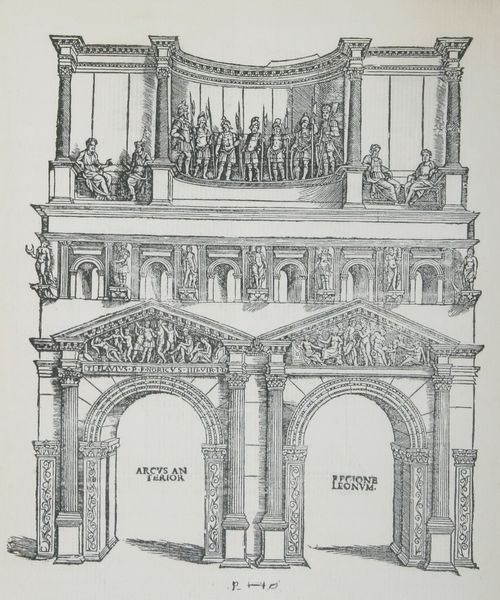
Titel: Porta Leoni (jüngerer Teil)
Künstler: Giovanni Caroto
Standort: Verona
Institution: Biblioteca Civica
Schlagwörter: schatten, weiß, dreieck, menschen, sitzen, fenster, geschwungen, grau, hell, licht, marmor, männer, paris, pfeiler, schwarz, skizze, säule, säulen, zeichnung, gebäude, haus, leute, ornament, gericht, architektur, sockel, stein, steine, kirche, figur, theater, schräg, oval, rund, turm, kanneliert, skulptur, statue, relief, schrift, papier, ansicht, bogen, fassade, zwei, studie, giebel, mauer, grafik, graphik, empore, pilaster, figuren, rundbogen, schlacht, staffage, soldaten, detail, symmetrie, inschrift, ornamente, durchgang, bildhauerei, tor, bögen, eingang, nische, tusche, arkade, palast, rundfenster, torbogen, kohle, druck, schwarzweiss, schraffur, radierung, stich, militär, waffen, beschriftung, bleistift, allegorie, entwurf, ritter, armee, sieg, architrav, arkaden, kapitelle, rom, halbrund, fries, dreiecksgiebel, römer, tore, sims, öffnung, doppelsäulen, gesims, skulpturen, pforte, risalit, statuen, niederlage, rundbögen, krieger, musen, fresken, krönung, plan, tempel, speer, speere, konkav, konvex, postament, korinthisch, reliefs, dreiecke, gespräche, querschnitt, wachen, römisch, siegestor, legende, geschoss, kapitel, triumpfbogen, triumphbogen, bauwerk, aufriss, korintisch, tympanon, nischen, ädikula, michelangelo, paare, romanisch, torbögen, zahnschnitt, längsschnitt, architraf, bekrönung, halbsäule, pilatser, triumpf, supraporten, maier, tugenden, soldante, bauskulptur, detaik, atlanten, profilierung, legionäre, bauskulpturen, sodaten, solfdaten, säuken, triumpgbogen, wandfiguren, efesus, skulptturen